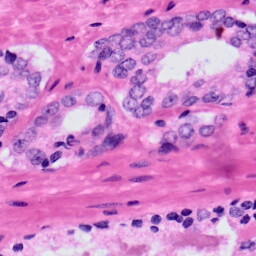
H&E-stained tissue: Prostate